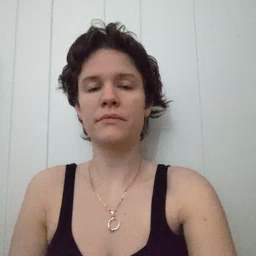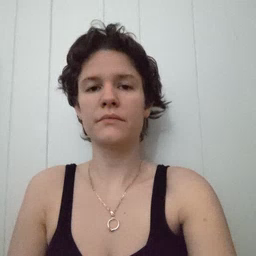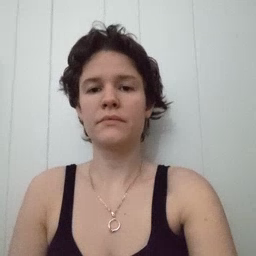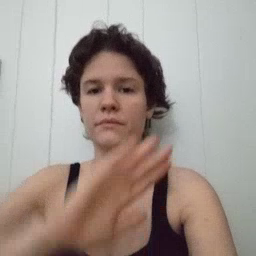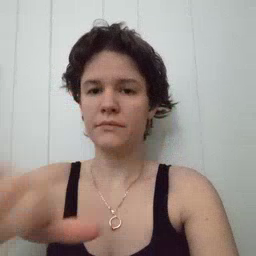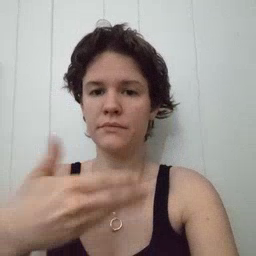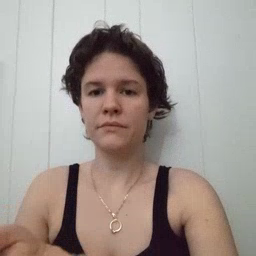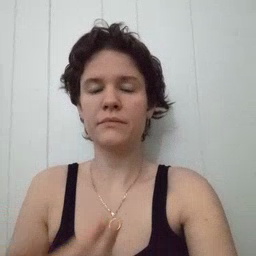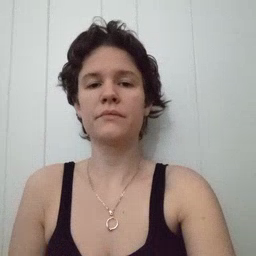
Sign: all